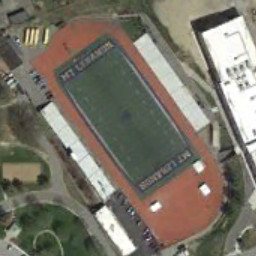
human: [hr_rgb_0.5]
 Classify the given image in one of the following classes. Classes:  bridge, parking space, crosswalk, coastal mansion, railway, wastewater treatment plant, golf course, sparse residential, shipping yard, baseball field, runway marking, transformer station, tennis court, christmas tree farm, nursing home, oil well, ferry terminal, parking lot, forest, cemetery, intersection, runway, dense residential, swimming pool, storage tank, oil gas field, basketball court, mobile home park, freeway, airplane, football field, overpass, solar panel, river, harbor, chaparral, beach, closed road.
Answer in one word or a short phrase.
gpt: football field